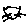
Label: cat